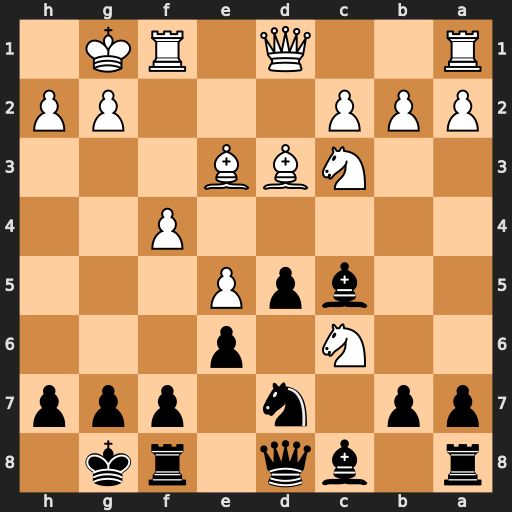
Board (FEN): r1bq1rk1/pp1n1ppp/2N1p3/2bpP3/5P2/2NBB3/PPP3PP/R2Q1RK1
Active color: b
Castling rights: -
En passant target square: -
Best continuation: Bxe3+ Kh1 bxc6 Bxh7+ Kxh7